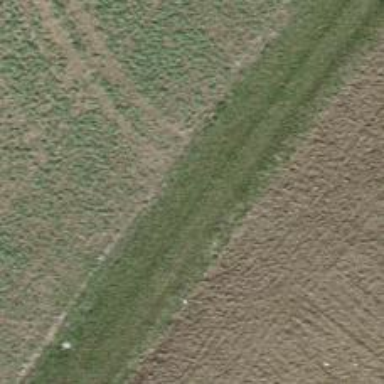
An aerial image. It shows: Gravel track with tracktype grade5.